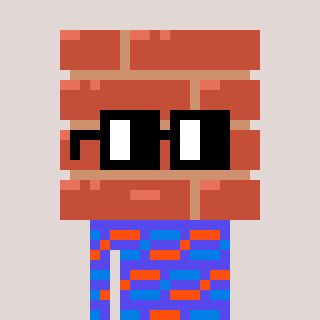
a pixel art character with square black glasses, a wall-shaped head and a computerblue-colored body on a warm background